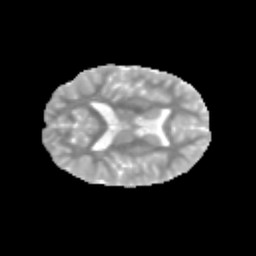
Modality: MD
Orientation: axial
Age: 12
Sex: male
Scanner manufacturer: siemens
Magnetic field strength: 3 T
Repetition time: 3.8 s
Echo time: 0.07 s